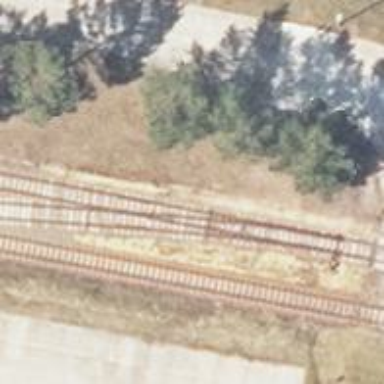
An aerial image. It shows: Railway switch.